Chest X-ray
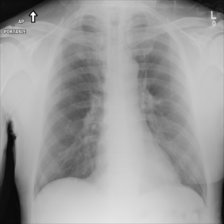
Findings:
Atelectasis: negative
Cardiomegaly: negative
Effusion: negative
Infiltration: negative
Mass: negative
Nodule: negative
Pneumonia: negative
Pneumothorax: negative
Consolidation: negative
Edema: negative
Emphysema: negative
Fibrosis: negative
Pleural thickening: negative
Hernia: negative